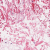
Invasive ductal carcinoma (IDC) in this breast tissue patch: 0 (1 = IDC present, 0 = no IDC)